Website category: movie
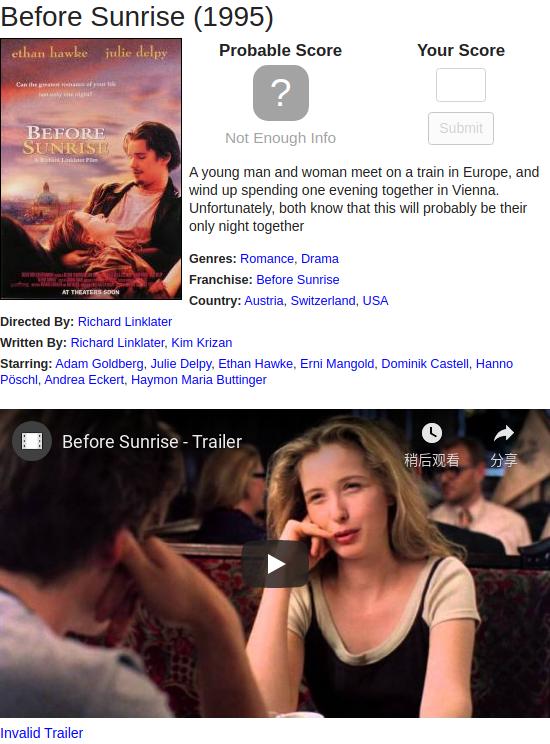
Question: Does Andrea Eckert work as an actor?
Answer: yes

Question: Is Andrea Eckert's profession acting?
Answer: yes

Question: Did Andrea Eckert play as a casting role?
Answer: yes

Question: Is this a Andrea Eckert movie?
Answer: no

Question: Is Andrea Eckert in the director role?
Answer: no

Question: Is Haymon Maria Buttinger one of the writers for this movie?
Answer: no

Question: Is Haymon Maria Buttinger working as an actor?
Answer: yes

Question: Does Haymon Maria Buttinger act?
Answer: yes

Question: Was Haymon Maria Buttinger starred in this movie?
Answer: yes

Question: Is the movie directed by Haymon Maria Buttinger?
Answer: no

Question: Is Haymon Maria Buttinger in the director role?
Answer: no

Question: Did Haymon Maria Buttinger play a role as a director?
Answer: no